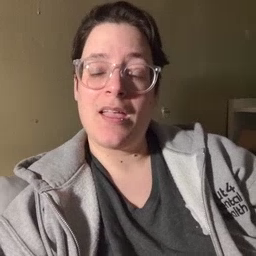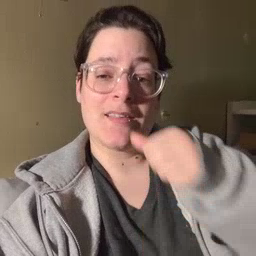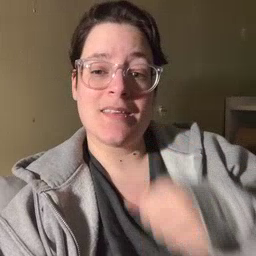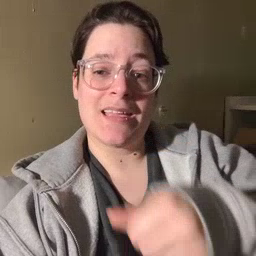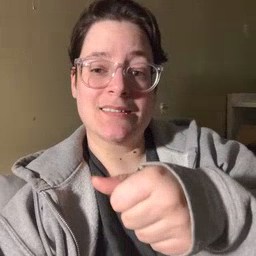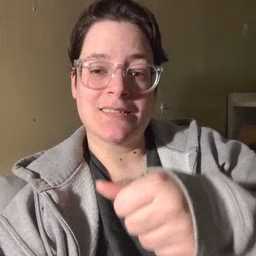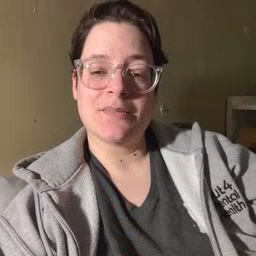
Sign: hide